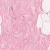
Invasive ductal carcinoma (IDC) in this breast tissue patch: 0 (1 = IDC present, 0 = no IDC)